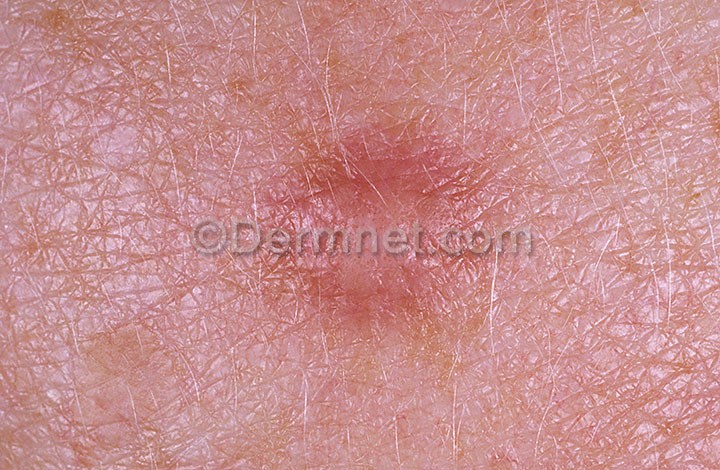
Disease: Seborrheic Keratoses and other Benign Tumors